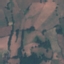
Land use / land cover: Pasture